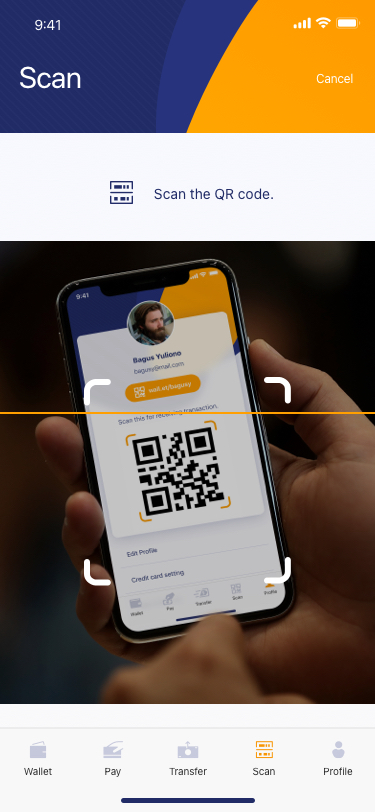
Text in this UI design:
Scan the QR code.
Scan
Cancel